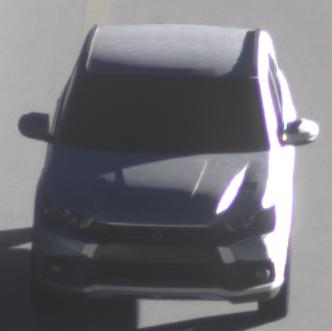
Make: Mitsubishi
Model: Outlander 2.0 Plug-In Hybrid
Detailed model: Outlander (III) Plug-In Hybrid
Model produced from: 2015/10
Model produced until: 2018/08
Doors: 5
Color: white
Road condition: dry road
Daytime: sunrise or sunset
Contrast: high contrast